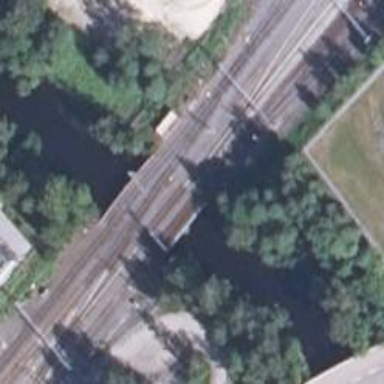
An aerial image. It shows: Bridge carrying railway with continuous electrified contact lines.